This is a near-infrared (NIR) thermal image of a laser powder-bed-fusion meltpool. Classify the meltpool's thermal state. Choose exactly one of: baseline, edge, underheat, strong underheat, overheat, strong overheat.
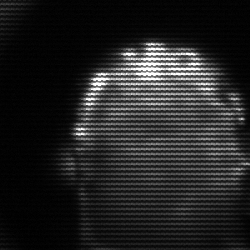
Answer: baseline